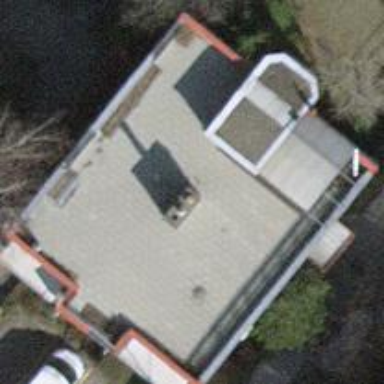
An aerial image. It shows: School building.